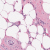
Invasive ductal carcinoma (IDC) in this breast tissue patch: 0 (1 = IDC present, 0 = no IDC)